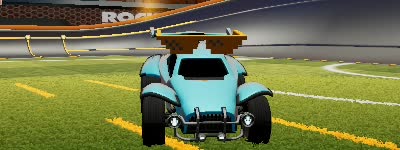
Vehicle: octane